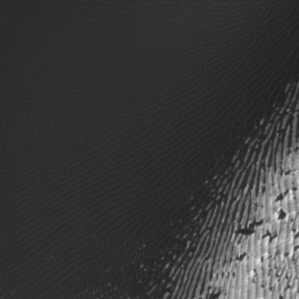
Label: frost